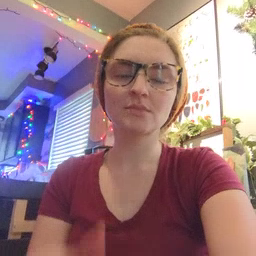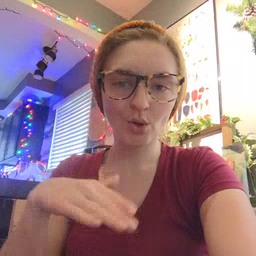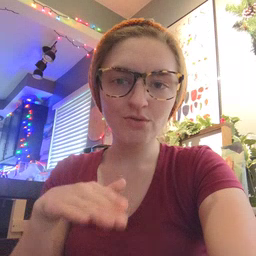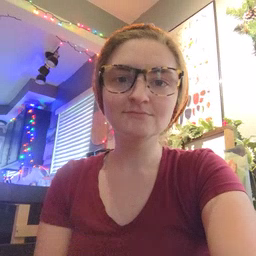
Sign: on